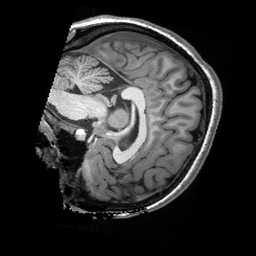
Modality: T1w
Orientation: sagittal
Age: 20
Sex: female